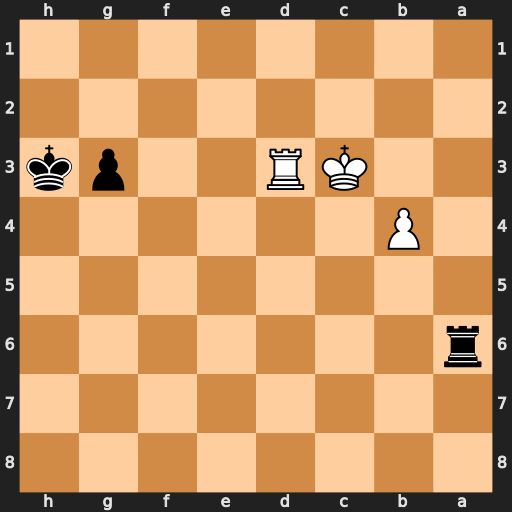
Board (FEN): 8/8/r7/8/1P6/2KR2pk/8/8
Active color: b
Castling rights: -
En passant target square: -
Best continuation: Ra3+ Kc2 Rxd3